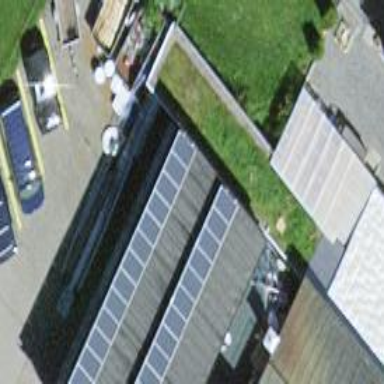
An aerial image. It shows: Solar-powered generator using photovoltaic technology. This small installation generates electricity through solar photovoltaic panels.